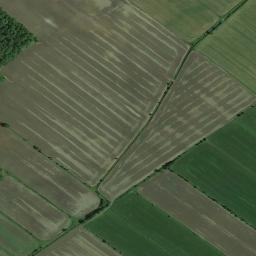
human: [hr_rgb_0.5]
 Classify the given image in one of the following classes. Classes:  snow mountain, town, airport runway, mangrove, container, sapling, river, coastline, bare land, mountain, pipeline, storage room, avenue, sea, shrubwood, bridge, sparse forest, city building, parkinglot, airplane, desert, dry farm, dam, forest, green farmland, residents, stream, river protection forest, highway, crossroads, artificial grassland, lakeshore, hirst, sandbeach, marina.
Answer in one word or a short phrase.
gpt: green farmland